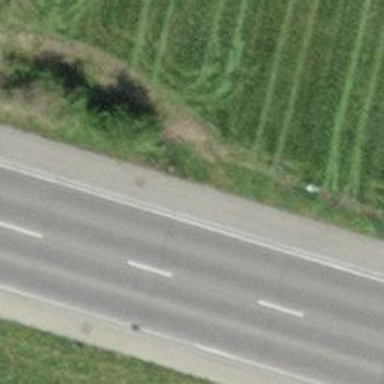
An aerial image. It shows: Hedge barrier.